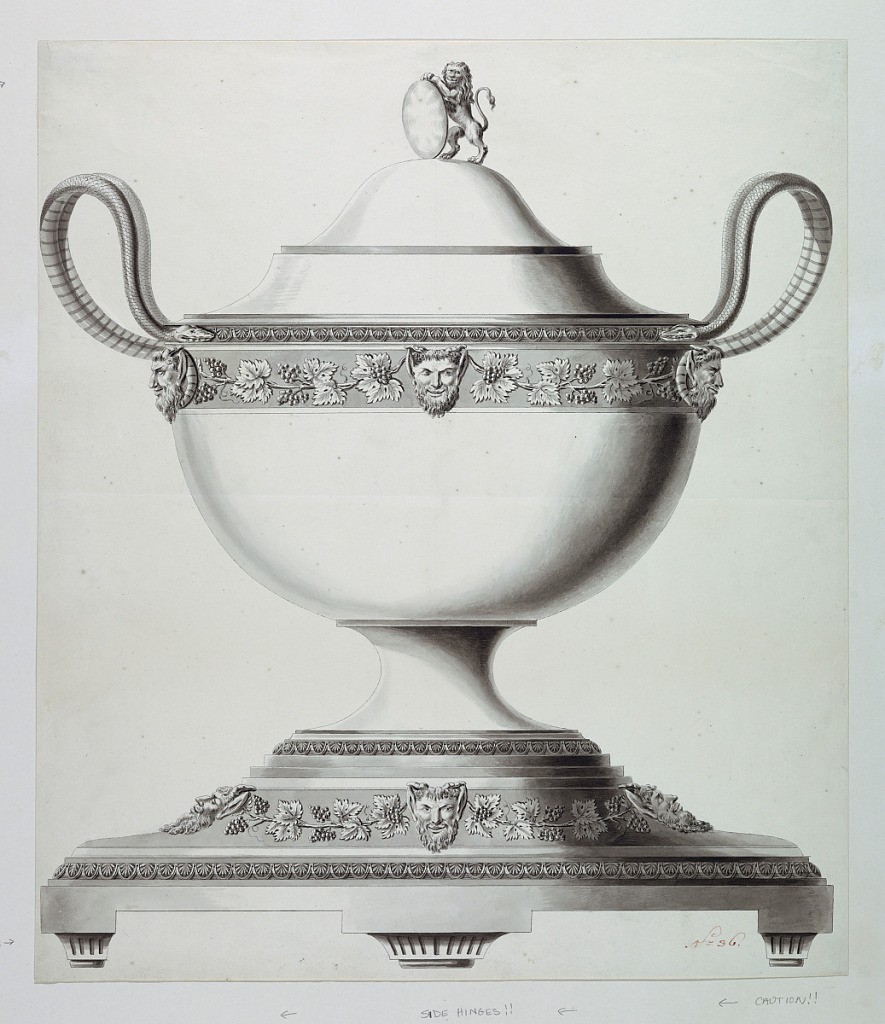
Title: Design for a Tureen
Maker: Joseph Anton Seethaler II, German, 1799–1868
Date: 1825-1835
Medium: Pen and ink, brush and washes
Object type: drawing
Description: The vessel is banded with grapevine suspended from satyrs' heads. The finial is composed of a lion rampant supporting a blank shield and snakes form the handles. A similar banding is on the base, resting on tapering fluted feet.